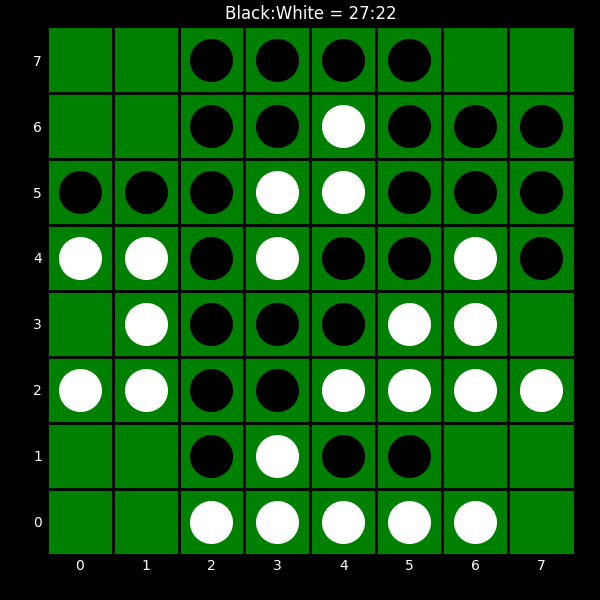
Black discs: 27
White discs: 22